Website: macys
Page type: customer-info-address
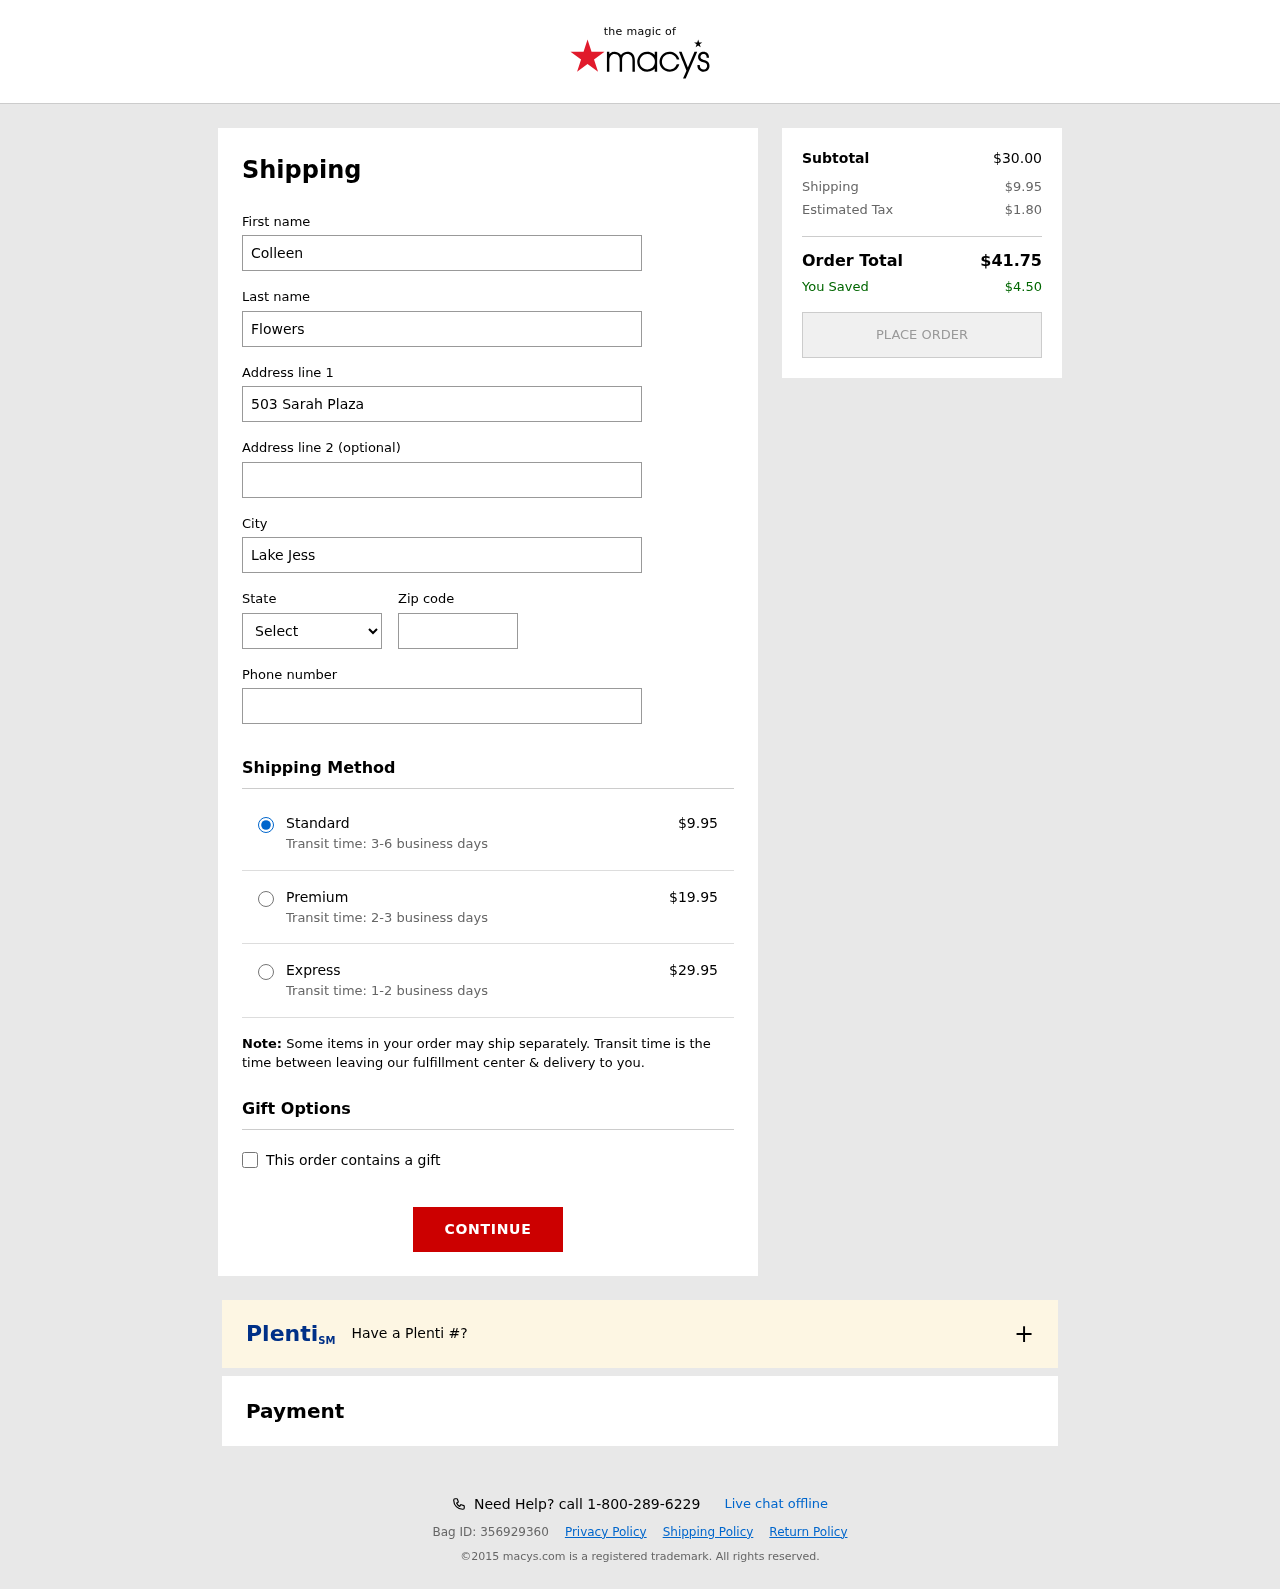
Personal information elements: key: PII_CITY
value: Lake Jessica
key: PII_FIRSTNAME
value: Colleen
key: PII_LASTNAME
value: Flowers
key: PII_PHONE
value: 3037196472
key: PII_POSTCODE
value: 11847
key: PII_STATE_ABBR
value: AR
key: PII_STREET
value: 503 Sarah Plaza
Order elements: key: ORDER_SHIPPING_COST
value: $9.95
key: ORDER_SHIPPING_COST_PREMIUM
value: $19.95
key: ORDER_SHIPPING_COST_EXPRESS
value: $29.95
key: ORDER_SUBTOTAL
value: $30.00
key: ORDER_TAX
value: $1.80
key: ORDER_TOTAL
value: $41.75
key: ORDER_SAVINGS
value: $4.50